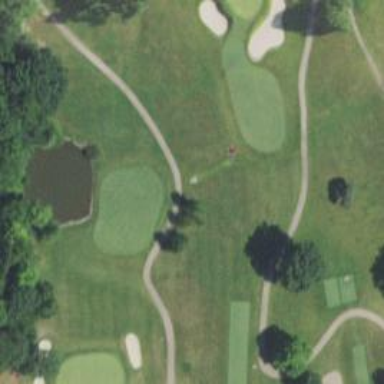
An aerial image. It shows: Asphalt path used as golf cart path.